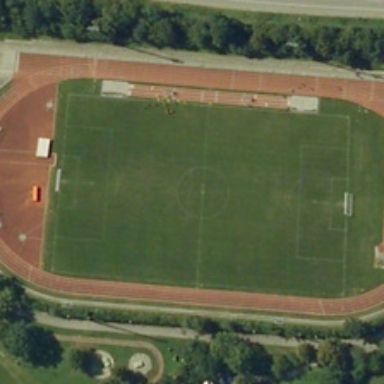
Many green trees are around a playground .